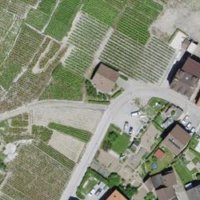
EUNIS habitat code: 40
Species observed at this site:
Erodium cicutarium
Senecio vulgaris